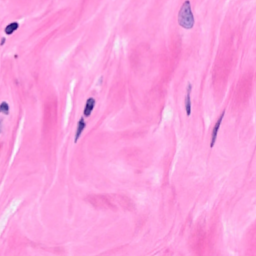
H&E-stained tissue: Breast